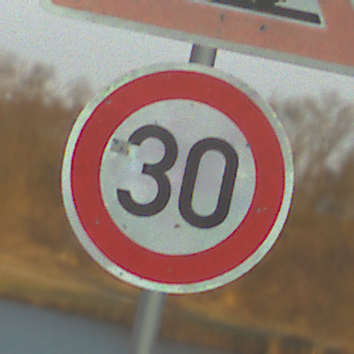
Verkehrszeichen: Geschwindigkeit30
Zusatzzeichen oben: SteinschlagLinks
Umgebung: Outdoor, RoadRail
Tageszeit: SunriseSunset
Wetter: PartlyCloudy
Licht: Natural
Jahreszeit: NotSpecified
Kontrast: HighContrast